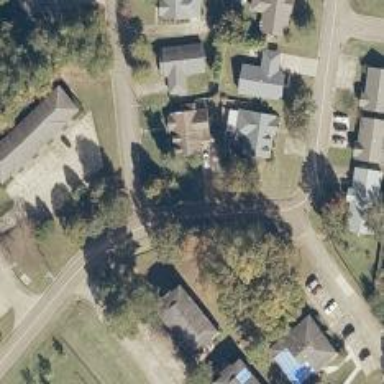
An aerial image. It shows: Residential road.